Interaction volume radius: 5 \u00c5
Interaction volume height: 10 \u00c5
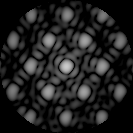
Disorder parameter: 0.146